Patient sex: M
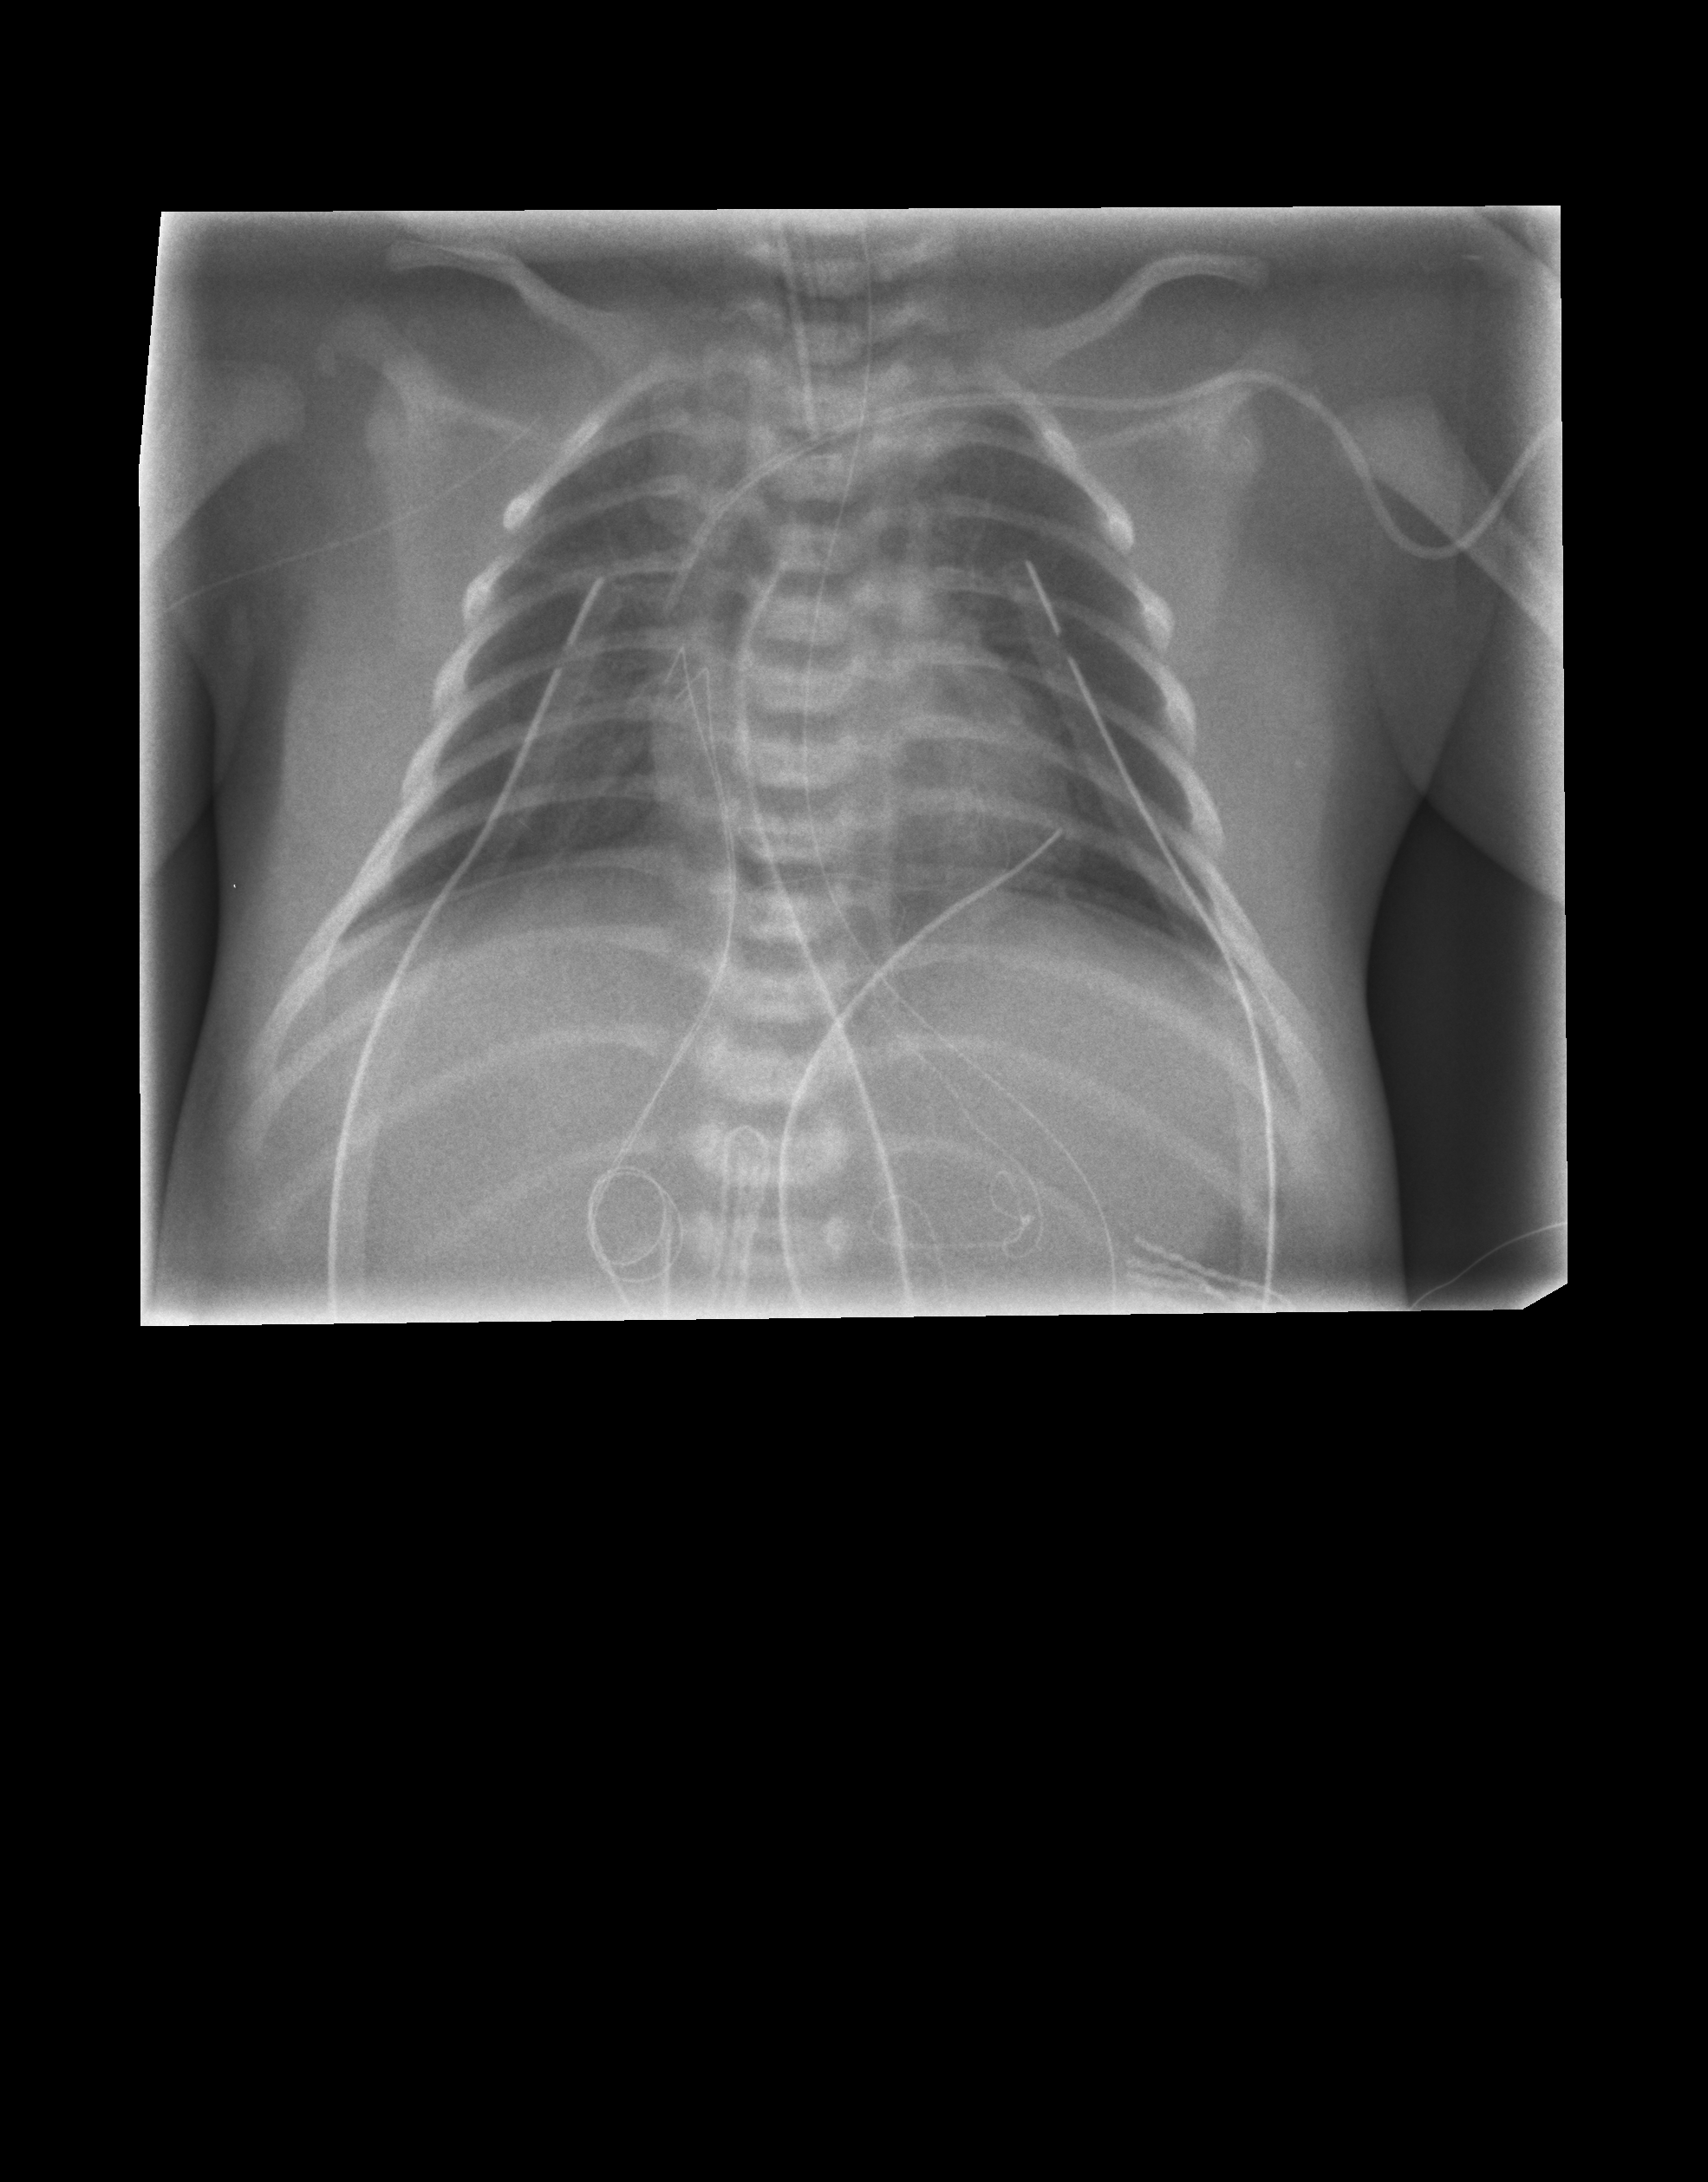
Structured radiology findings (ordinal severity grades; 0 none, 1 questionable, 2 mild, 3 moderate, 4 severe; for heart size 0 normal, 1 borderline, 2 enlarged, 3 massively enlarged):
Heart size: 0
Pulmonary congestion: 2
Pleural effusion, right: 0
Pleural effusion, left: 0
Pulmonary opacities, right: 0
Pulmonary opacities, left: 0
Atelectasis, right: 0
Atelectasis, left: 0